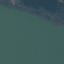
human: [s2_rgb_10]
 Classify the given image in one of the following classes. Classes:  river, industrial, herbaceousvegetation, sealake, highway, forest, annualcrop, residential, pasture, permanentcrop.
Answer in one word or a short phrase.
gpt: SeaLake